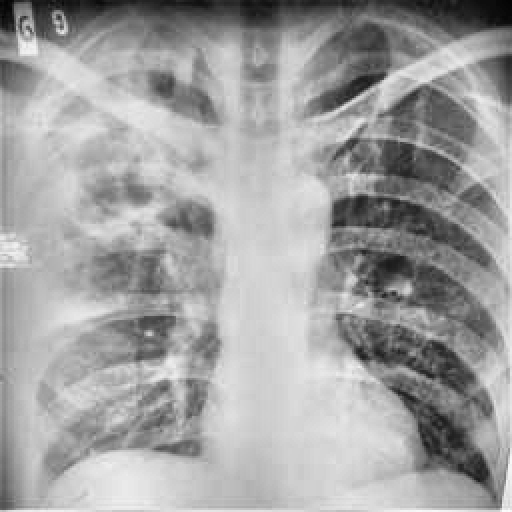
Finding: TUBERCULOSIS